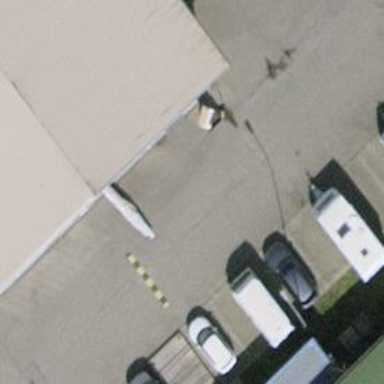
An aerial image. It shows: Lift gate barrier.